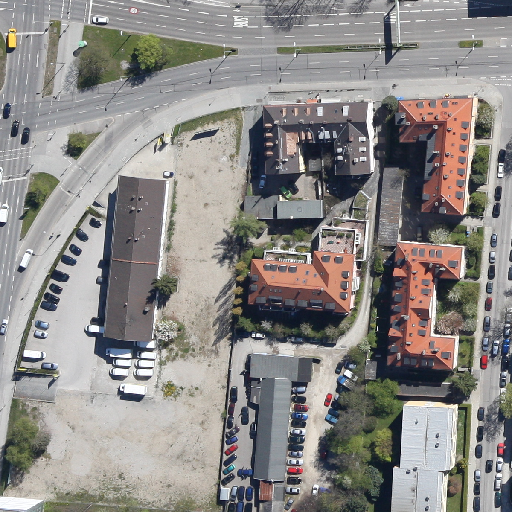
Referring expression: unpaved road